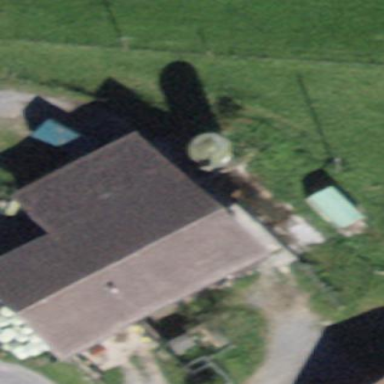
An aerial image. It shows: Rural barn.